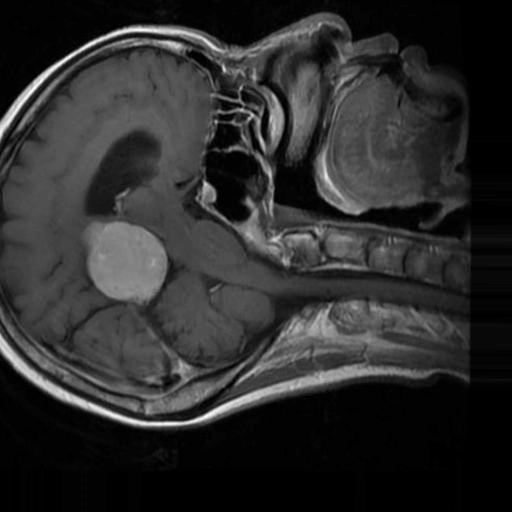
Label: brain_menin